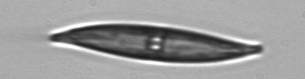
Label: Pleurosigma